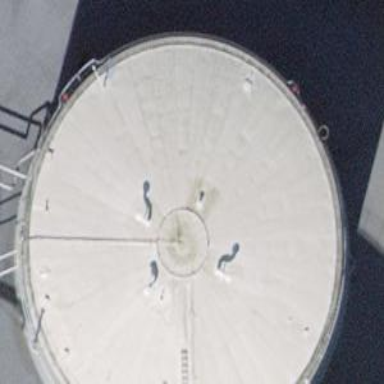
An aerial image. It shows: Storage tank which is man-made.